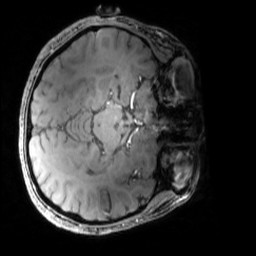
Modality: MP2RAGE
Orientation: axial
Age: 20
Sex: female
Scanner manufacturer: siemens
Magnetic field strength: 6.98 T
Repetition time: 6 s
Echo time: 0.00283 s